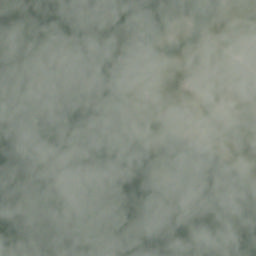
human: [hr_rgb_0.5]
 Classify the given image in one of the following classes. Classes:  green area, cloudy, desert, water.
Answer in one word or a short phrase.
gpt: cloudy